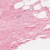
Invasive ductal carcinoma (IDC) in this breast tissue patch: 0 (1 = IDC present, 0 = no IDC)